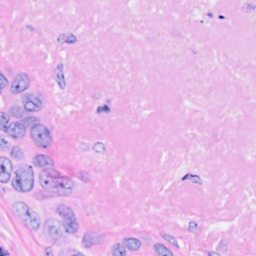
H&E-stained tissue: Breast